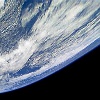
Label: cloud